Question: I need the SDK to be 4.4 so I can use crosswalk with kitkat (since my application is using sockets)

Device is set now to 4.2. I have no idea how to set it up to 4.4
Regards
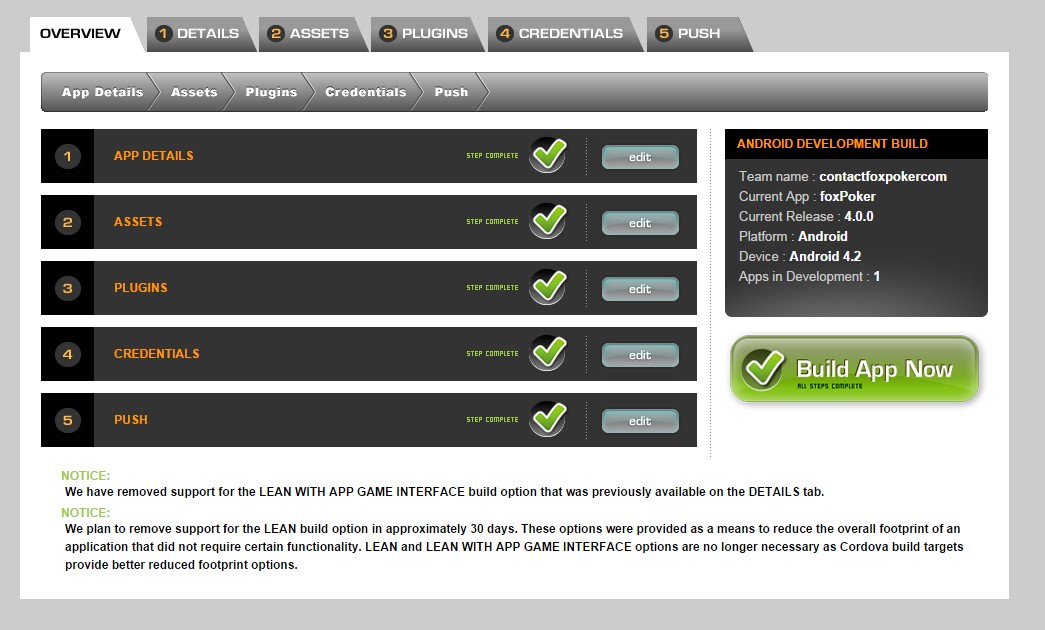
Answer: To build with Crosswalk, choose the Crosswalk for Android build tile under the Cordova Hybrid built options. To not use the Legacy build tiles. Crosswalk replaces the webview, so you can use web sockets on Android 4.0+ devices and are not limited to using just Android 4.4+ devices.
We recommend using Crosswalk whenever you can, because it provides this enhanced webview on Android and makes life much easier. At this time, the best Crosswalk version to specify, in the build settings, is Crosswalk 10.
On the "BUILD" tab:

On the "PROJECTS" tab with the "Crosswalk for Android" section of the "Build Settings" selected: